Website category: sports
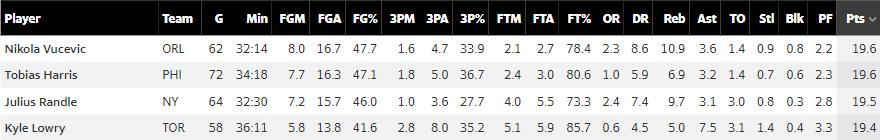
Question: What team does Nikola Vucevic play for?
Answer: ORL

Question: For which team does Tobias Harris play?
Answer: PHI

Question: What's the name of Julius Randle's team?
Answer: NY

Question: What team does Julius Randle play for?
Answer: NY

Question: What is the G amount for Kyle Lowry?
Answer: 58

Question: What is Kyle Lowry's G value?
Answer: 58

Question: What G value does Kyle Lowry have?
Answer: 58

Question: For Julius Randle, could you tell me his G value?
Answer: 64

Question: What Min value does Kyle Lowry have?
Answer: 36:11

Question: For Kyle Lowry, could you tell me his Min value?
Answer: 36:11

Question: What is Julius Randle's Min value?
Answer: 32:30

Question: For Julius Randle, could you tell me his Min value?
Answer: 32:30

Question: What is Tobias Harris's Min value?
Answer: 34:18

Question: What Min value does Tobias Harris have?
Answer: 34:18

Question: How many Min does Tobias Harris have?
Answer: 34:18

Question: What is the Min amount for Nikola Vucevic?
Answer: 32:14

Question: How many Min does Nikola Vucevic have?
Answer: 32:14

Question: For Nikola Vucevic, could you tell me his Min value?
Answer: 32:14

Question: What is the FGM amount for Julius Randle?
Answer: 7.2

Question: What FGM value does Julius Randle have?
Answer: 7.2

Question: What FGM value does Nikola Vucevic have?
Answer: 8.0

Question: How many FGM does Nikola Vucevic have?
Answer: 8.0

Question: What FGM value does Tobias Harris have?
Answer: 7.7

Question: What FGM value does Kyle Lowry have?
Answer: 5.8

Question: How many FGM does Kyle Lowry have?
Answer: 5.8

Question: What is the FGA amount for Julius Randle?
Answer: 15.7

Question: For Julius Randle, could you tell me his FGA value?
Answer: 15.7

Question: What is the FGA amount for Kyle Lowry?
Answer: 13.8

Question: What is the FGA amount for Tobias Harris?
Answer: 16.3

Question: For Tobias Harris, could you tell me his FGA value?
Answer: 16.3

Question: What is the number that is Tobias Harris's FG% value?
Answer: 47.1

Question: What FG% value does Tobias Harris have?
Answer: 47.1

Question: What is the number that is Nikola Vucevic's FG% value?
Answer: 47.7

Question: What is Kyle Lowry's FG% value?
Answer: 41.6

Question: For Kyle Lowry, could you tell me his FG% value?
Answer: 41.6

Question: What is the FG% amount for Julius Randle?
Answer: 46.0

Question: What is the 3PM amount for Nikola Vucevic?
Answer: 1.6

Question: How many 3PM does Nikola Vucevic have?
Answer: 1.6

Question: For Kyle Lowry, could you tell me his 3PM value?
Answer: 2.8

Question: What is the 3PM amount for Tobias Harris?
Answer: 1.8

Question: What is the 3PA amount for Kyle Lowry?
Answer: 8.0

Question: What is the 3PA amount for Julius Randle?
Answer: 3.6

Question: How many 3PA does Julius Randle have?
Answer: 3.6

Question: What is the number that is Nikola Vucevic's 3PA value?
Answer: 4.7

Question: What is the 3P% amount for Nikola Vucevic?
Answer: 33.9

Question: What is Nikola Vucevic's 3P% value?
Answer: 33.9

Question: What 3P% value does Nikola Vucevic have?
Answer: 33.9

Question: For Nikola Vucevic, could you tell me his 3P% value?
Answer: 33.9

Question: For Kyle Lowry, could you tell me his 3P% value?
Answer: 35.2

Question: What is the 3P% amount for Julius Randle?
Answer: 27.7

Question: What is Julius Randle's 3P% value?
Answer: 27.7

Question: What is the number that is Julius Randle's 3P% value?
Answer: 27.7

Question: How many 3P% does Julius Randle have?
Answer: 27.7

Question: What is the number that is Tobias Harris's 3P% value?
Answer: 36.7

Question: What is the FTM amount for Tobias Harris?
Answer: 2.4

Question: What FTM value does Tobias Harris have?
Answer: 2.4

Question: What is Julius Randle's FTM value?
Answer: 4.0

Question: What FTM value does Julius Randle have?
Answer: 4.0

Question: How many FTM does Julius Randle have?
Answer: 4.0

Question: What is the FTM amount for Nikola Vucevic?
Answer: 2.1

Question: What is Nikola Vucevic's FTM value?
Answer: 2.1

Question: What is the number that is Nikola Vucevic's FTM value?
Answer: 2.1

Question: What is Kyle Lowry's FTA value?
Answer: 5.9

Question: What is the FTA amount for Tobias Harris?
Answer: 3.0